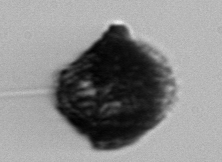
Label: Gonyaulax